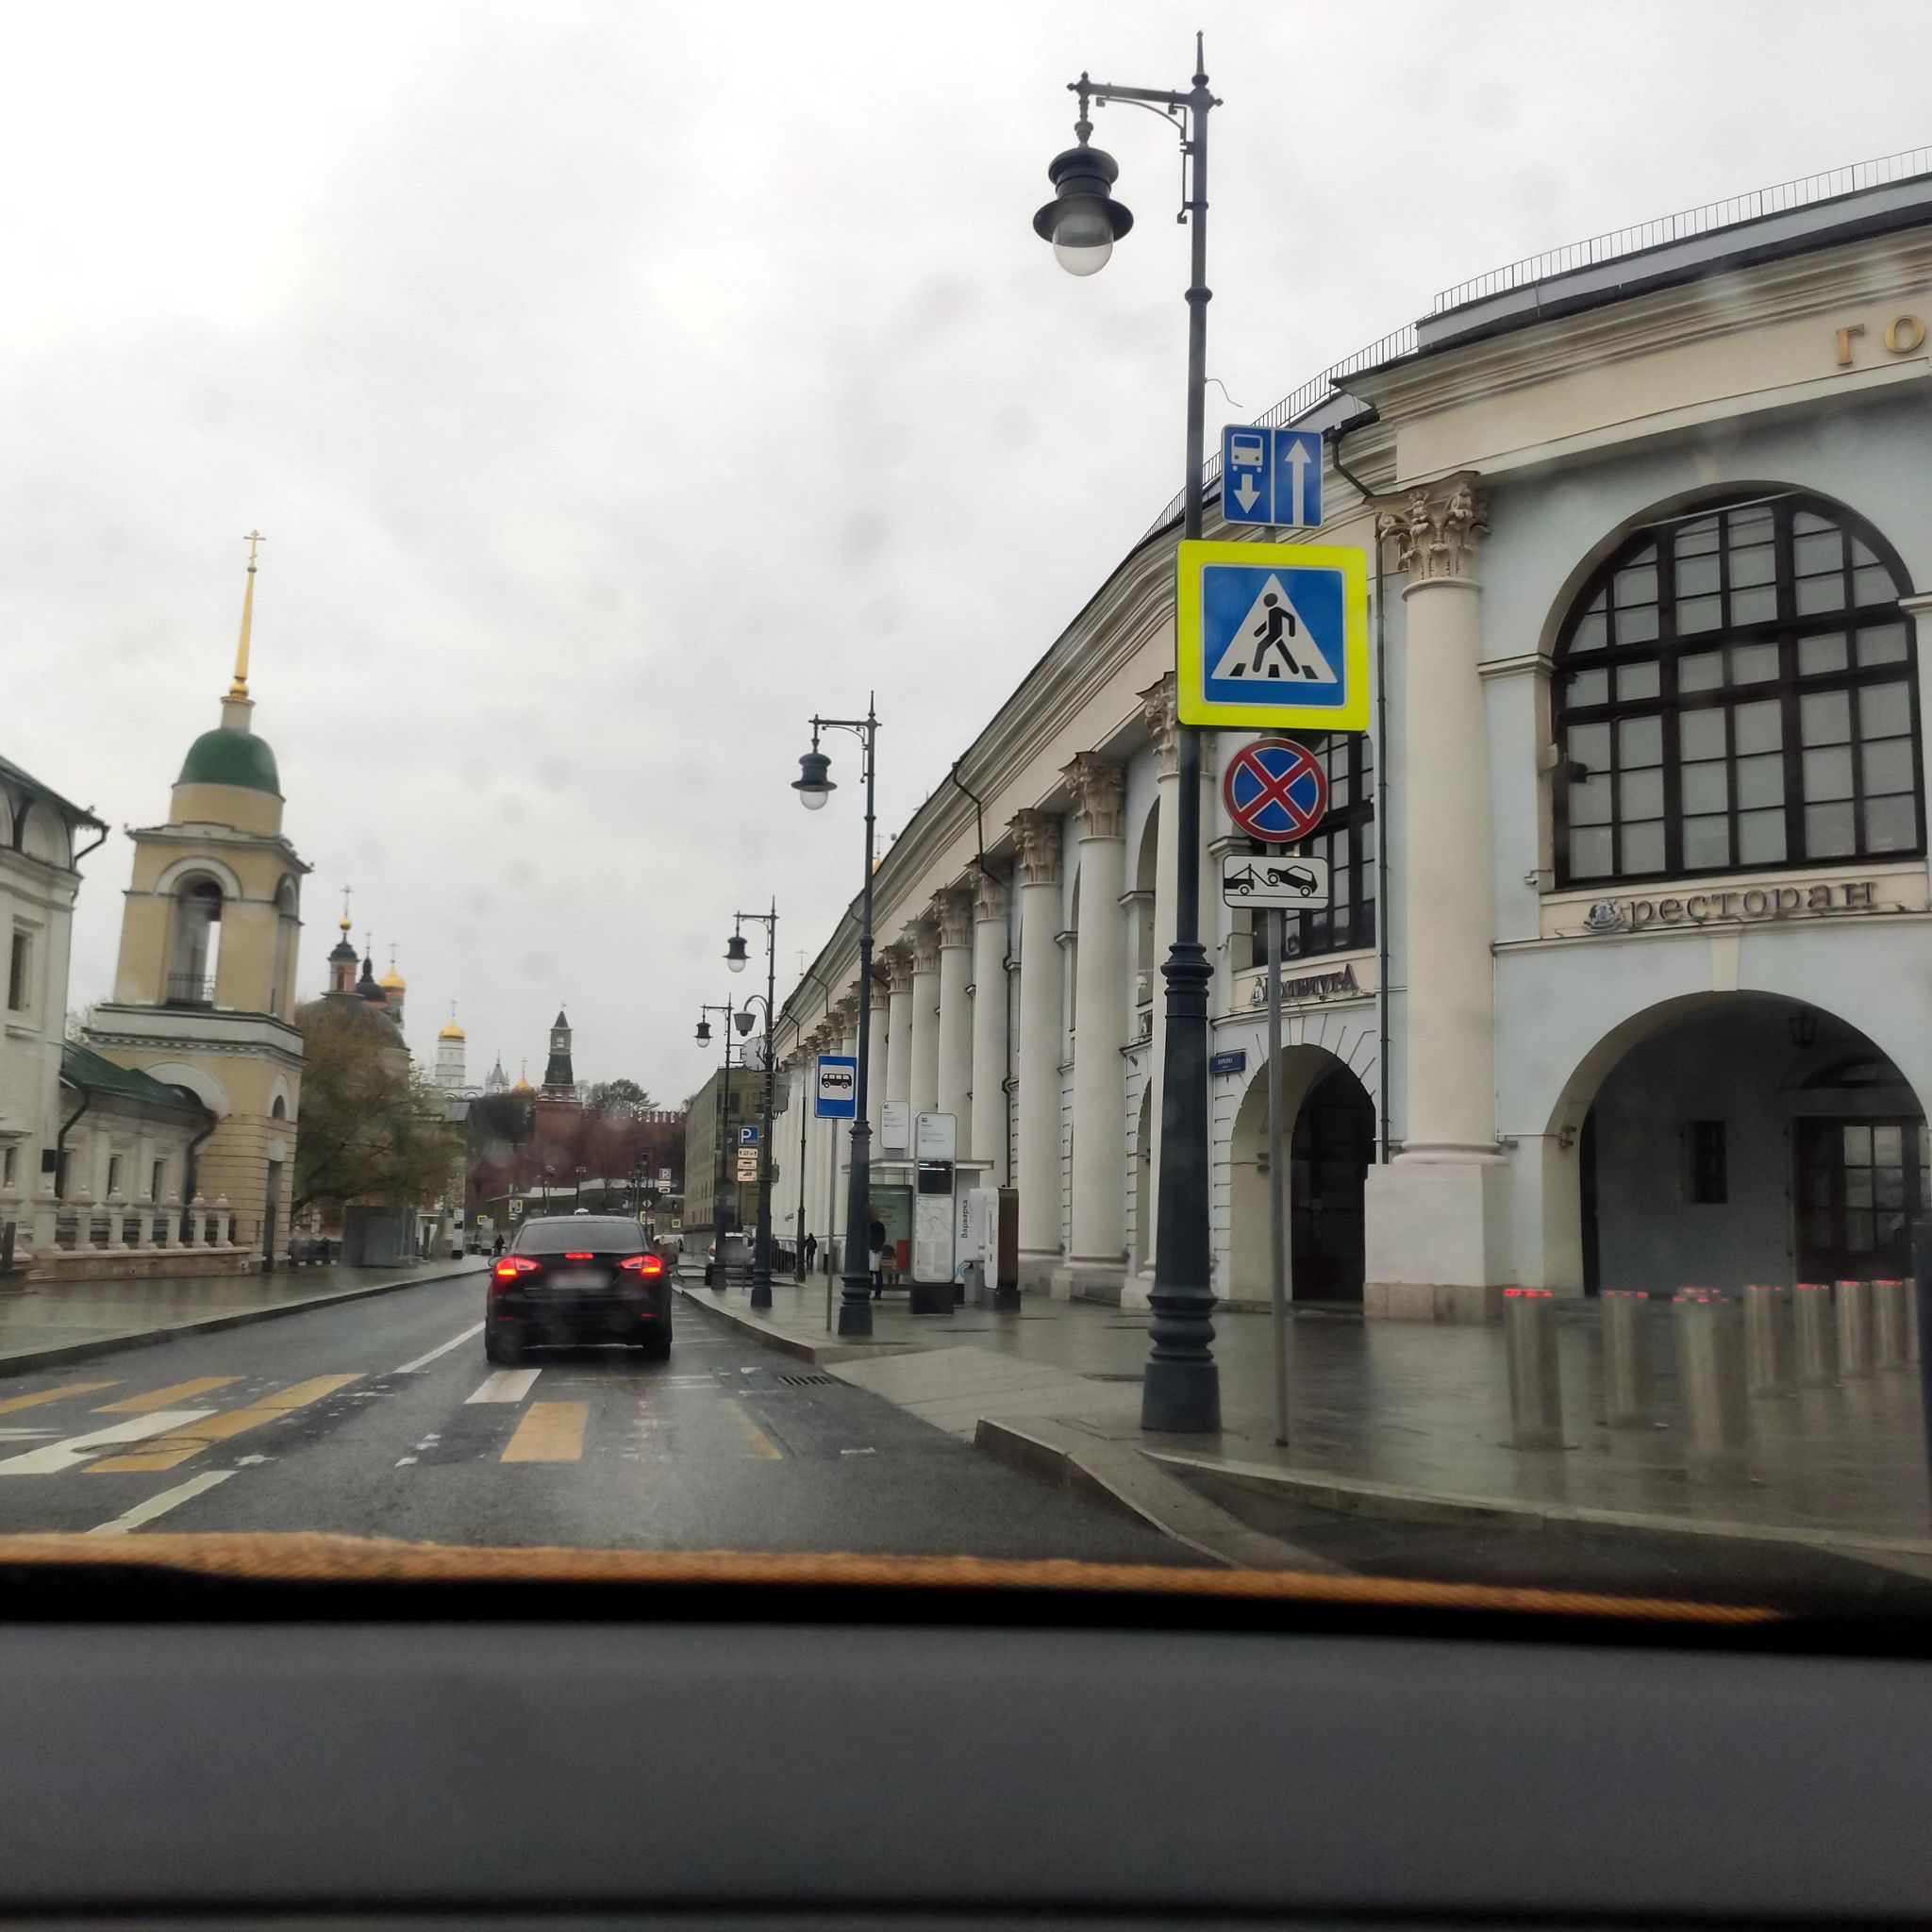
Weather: rainy
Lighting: day
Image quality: good
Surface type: driving surface
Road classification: tertiary
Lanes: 2
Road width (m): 3.5
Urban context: urban centre
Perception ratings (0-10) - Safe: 7.49, Lively: 9.36, Beautiful: 5.26, Boring: 4.46, Depressing: 2.03, Wealthy: 7.66